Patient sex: M
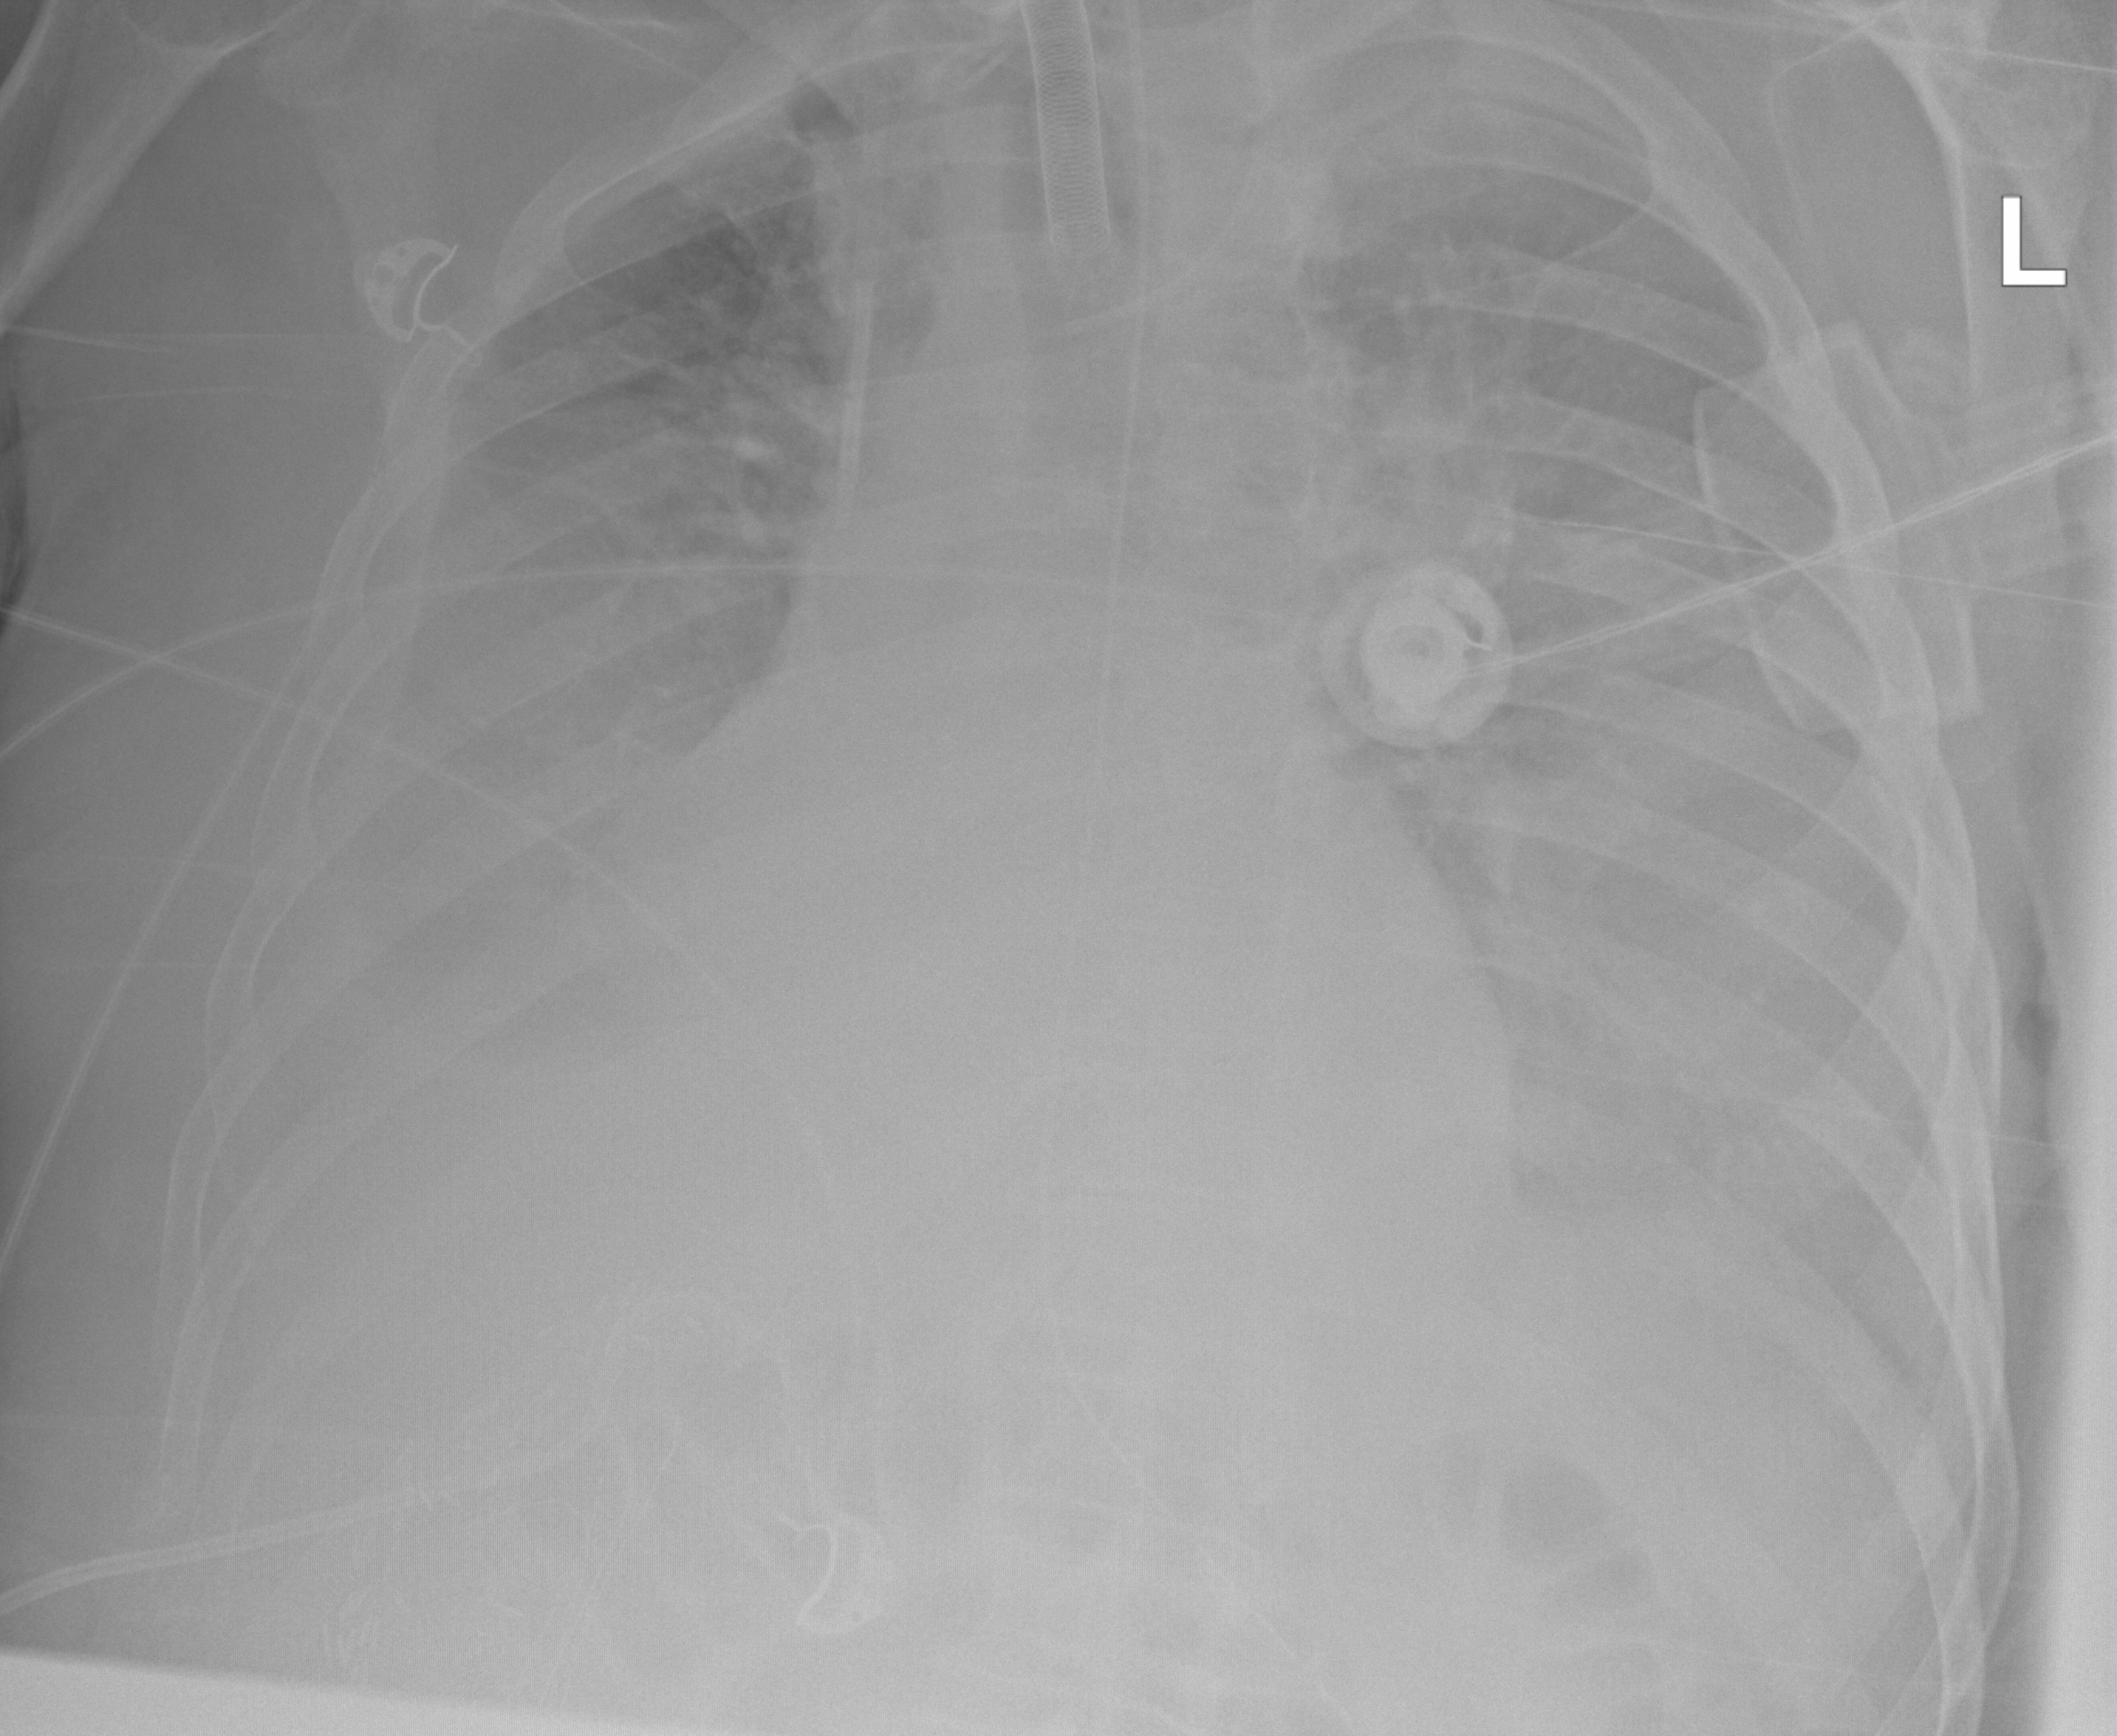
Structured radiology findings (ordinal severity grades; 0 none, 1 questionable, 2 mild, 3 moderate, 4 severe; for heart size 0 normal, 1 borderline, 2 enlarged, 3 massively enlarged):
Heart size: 2
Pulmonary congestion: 3
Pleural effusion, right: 3
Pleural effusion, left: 3
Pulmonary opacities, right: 2
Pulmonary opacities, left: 2
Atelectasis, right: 2
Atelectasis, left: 2